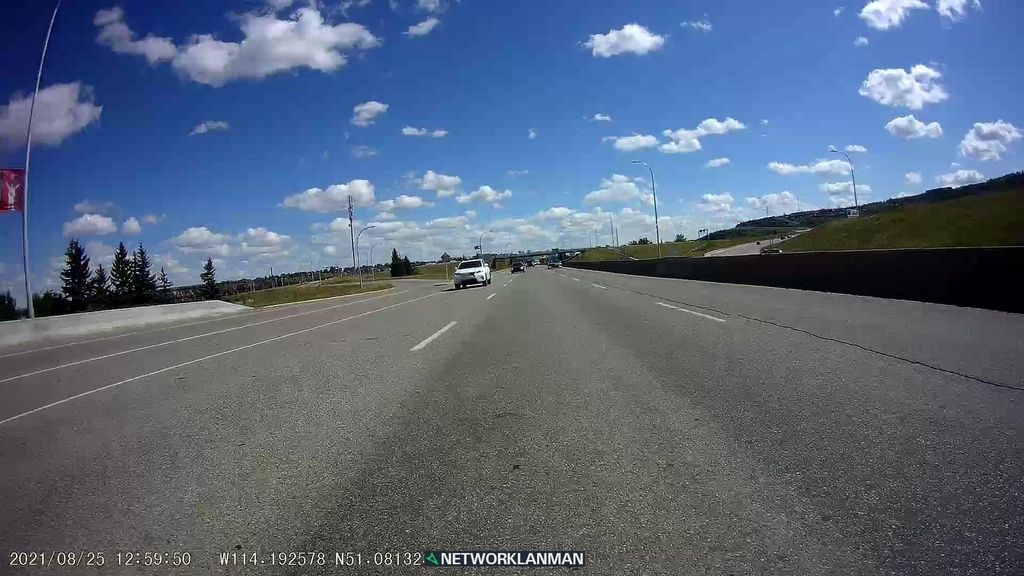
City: calgary